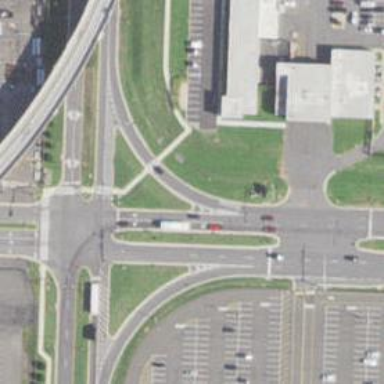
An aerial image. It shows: Marked crossing on the road.